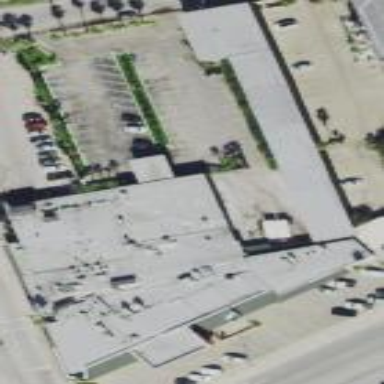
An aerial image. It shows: Motel building.